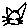
Label: cat